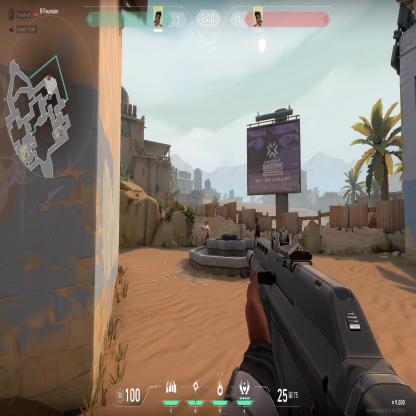
Label: enemy